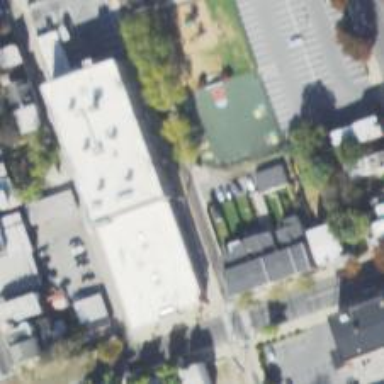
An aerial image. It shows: Alley classified as service road.